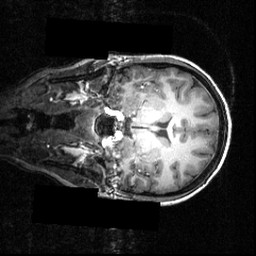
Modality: T1w
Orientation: coronal
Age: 16
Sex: female
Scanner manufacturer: siemens
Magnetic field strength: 3.951 T
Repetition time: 1.5 s
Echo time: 0.00335 s